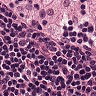
Metastatic tissue present: no